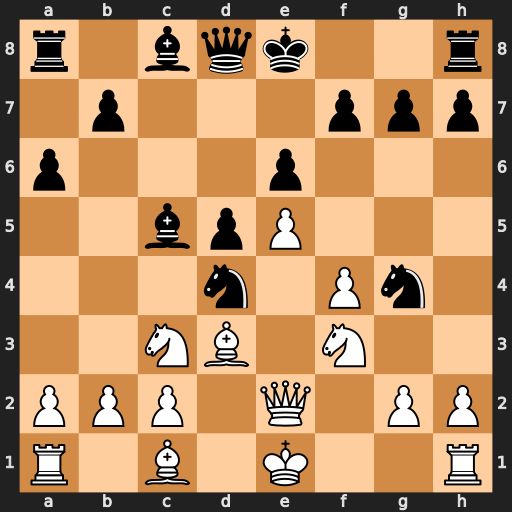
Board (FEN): r1bqk2r/1p3ppp/p3p3/2bpP3/3n1Pn1/2NB1N2/PPP1Q1PP/R1B1K2R
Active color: w
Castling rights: KQkq
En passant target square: -
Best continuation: Nxd4 Bxd4 Qxg4